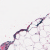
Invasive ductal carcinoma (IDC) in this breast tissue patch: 0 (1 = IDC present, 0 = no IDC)